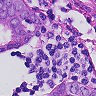
Metastatic tissue present: yes